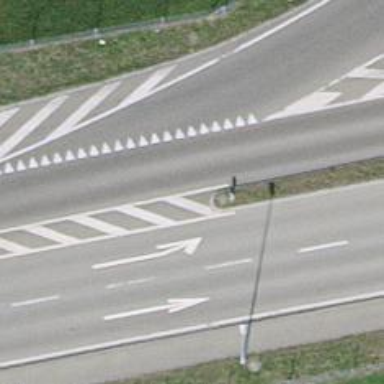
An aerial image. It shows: Road with "give way" sign.